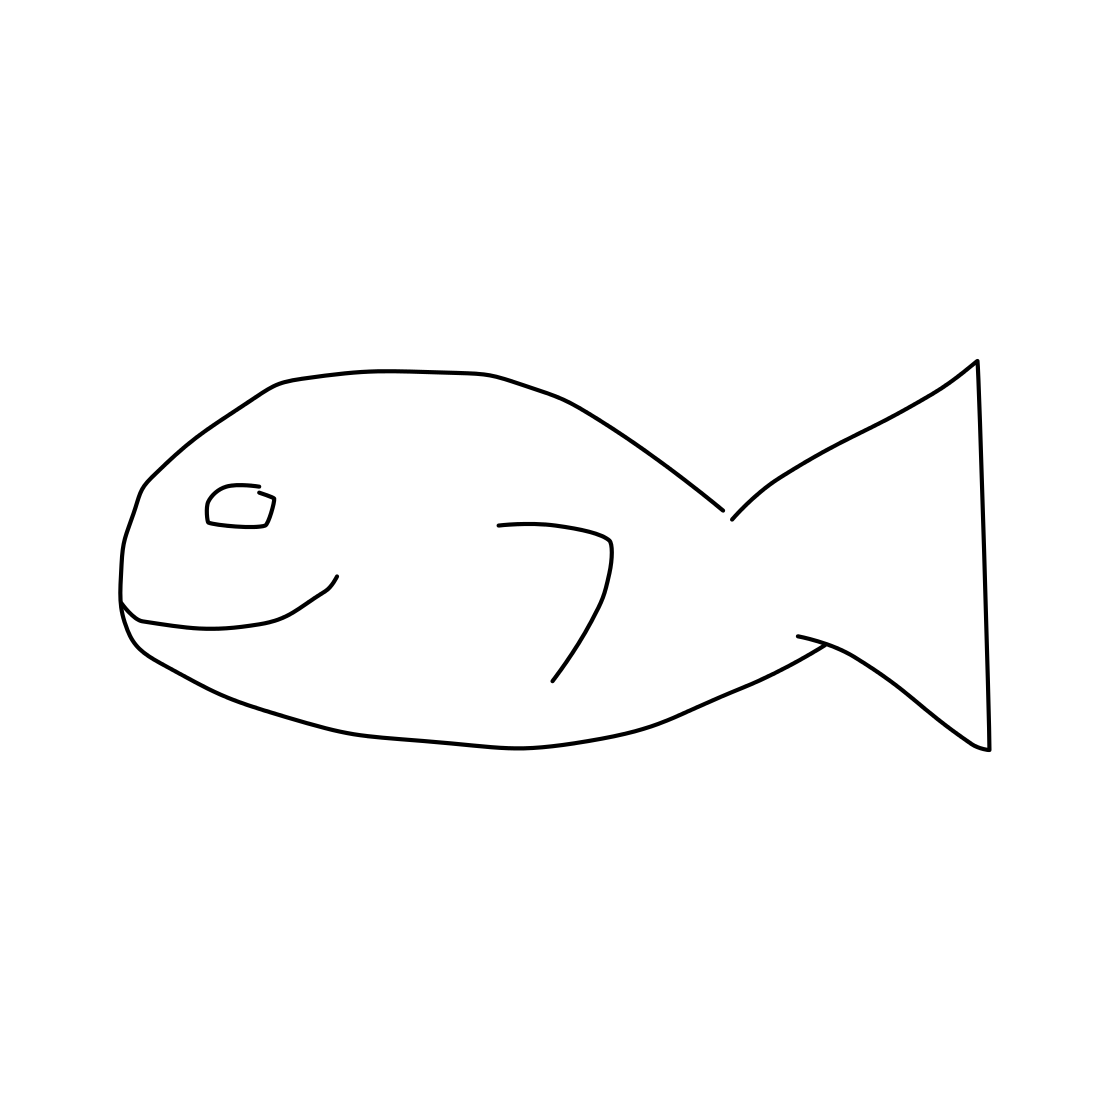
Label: fish